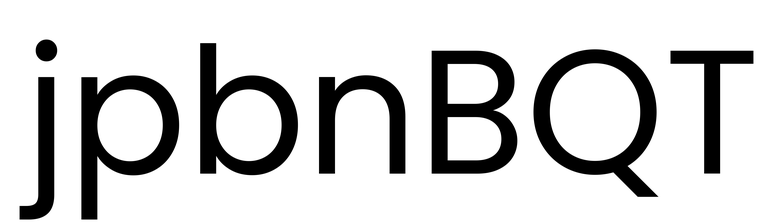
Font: Poppins-Regular